This grayscale texture is a bearing vibration snapshot reshaped row-by-row into a square image. What is the most likely bearing condition (normal, inner_race, outer_race, ball)?
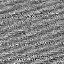
Answer: normal